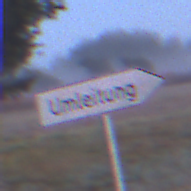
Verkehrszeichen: UmleitungswegweiserRechtsweisend
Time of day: SunriseSunset
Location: Outdoor (Nature)
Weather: Clear
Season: NotSpecified
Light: Natural